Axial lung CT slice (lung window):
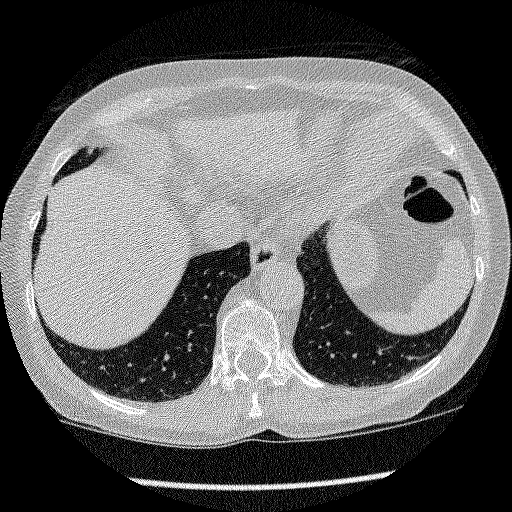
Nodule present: no